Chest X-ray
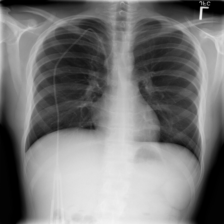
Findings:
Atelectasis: negative
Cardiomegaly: negative
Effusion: negative
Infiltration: negative
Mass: negative
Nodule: negative
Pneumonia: negative
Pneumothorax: negative
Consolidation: negative
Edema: negative
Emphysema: negative
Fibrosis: negative
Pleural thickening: negative
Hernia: negative